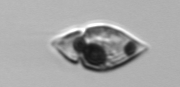
Label: Amphidinium